Question: I would like to know how can I make appear in the last section of a 'UITableView' the number of elements in the table as in iPhone Contacts App:

Thank you
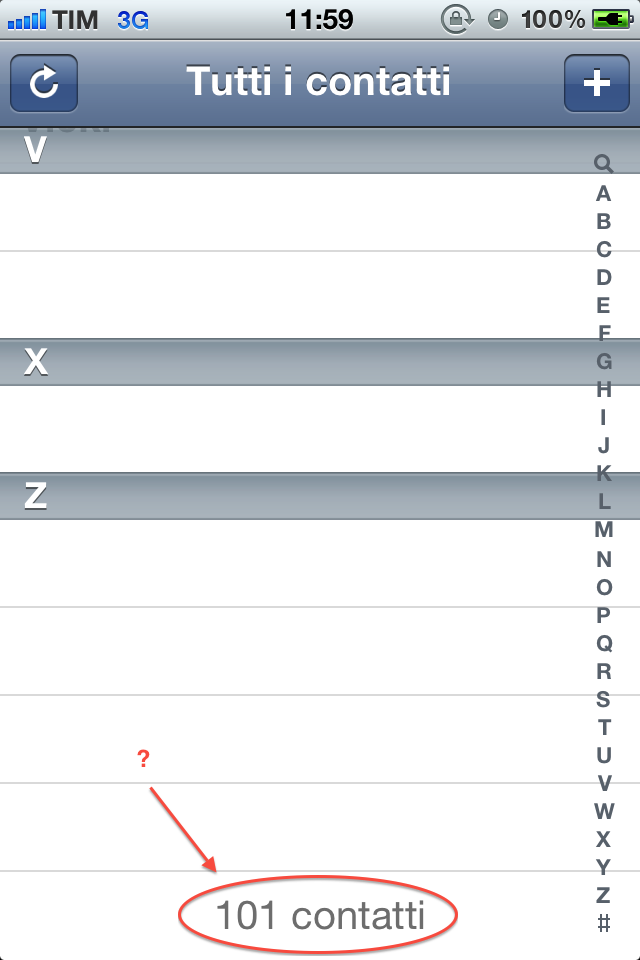
Answer: You can fetch rows count from table sections like this:
'''
int rowCount = 0;
for(int SECTION_NUMBER = 0 ; SECTION_NUMBER < numOfSections ; i++)
{
rowCount += [tablePropertyName numberOfRowsInSection:SECTION_NUMBER];
}
'''
Here will be total of all rows.
So you can show rowCount in tablefooter method
'''
- (UIView *)tableView:(UITableView *)tableView viewForFooterInSection:(NSInteger)section{
//Here pass rowCount in label text
}.
'''
Hope it helps you.